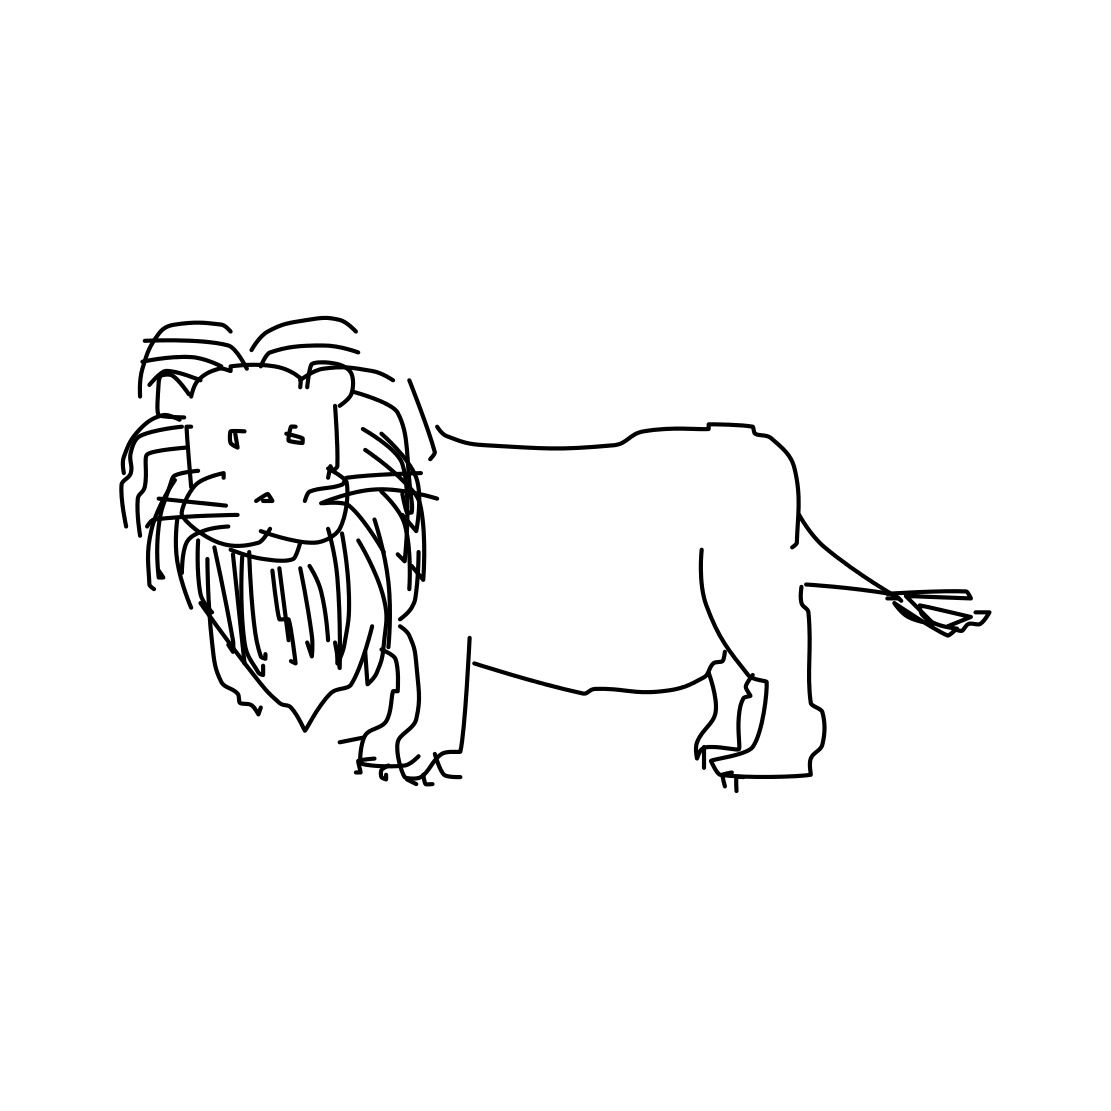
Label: lion